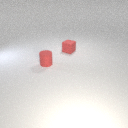
small red rubber cylinder in front of small red rubber cube